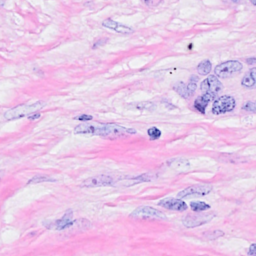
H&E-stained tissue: Breast